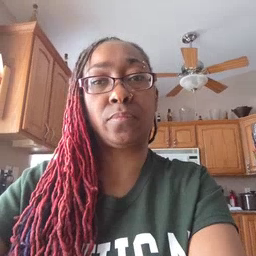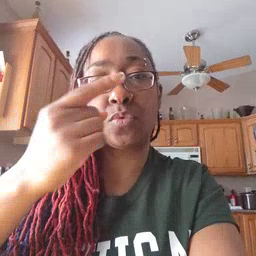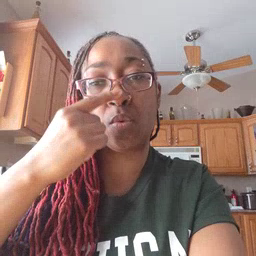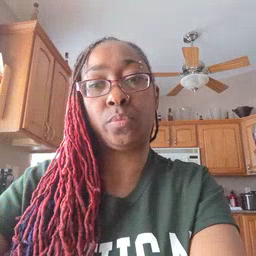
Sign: nose